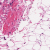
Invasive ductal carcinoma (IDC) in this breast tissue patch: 0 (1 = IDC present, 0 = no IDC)